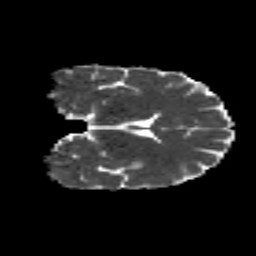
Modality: MD
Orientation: coronal
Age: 23
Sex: female
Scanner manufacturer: siemens
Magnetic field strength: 3 T
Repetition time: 8.8 s
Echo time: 0.085 s